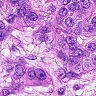
Metastatic tissue present: yes